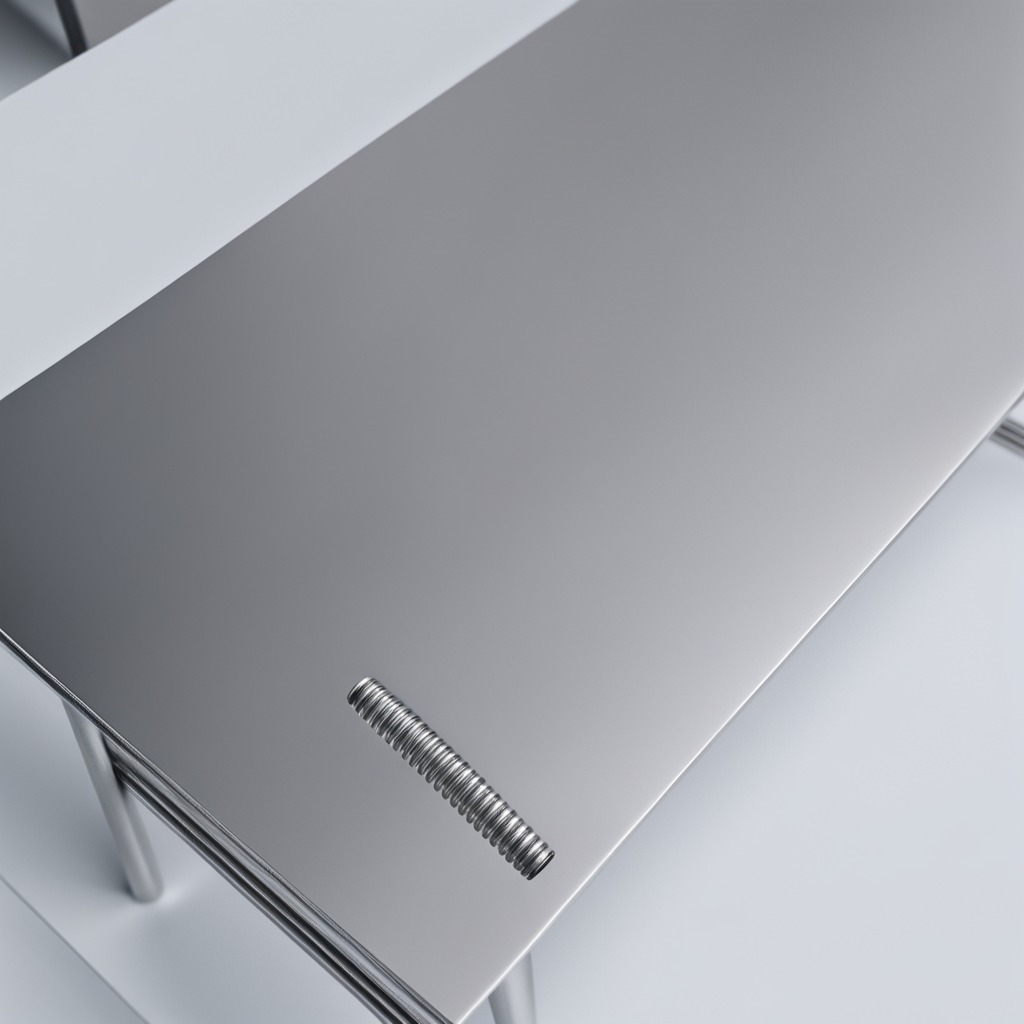
A coiled metal spring is lying on a stainless steel table in a high-end prototyping lab.